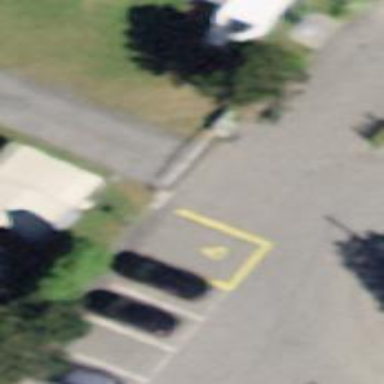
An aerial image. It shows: Lift gate barrier.